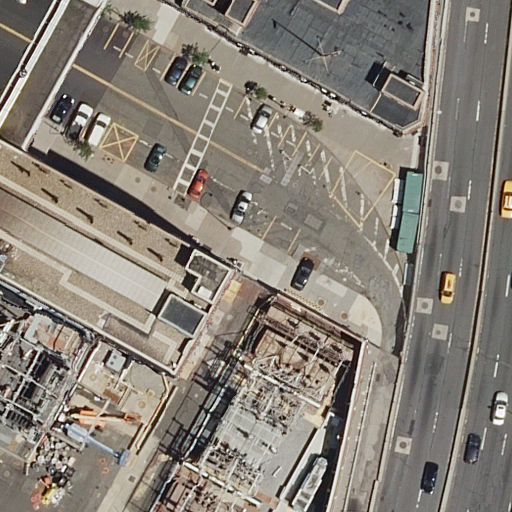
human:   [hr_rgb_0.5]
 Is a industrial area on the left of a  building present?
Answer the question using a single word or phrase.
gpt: yes

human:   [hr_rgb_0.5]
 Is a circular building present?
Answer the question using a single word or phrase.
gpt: no

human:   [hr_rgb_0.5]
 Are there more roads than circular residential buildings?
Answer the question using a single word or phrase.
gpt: yes

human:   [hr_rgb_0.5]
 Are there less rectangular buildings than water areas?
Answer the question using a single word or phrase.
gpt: no

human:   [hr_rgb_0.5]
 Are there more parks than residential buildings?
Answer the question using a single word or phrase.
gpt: no

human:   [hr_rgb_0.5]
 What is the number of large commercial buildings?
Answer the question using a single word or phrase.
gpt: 0

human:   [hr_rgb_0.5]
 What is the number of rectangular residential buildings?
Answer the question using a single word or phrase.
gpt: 1

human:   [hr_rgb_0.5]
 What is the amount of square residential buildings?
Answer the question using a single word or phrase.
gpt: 0

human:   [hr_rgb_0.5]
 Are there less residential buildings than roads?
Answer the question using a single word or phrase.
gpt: yes

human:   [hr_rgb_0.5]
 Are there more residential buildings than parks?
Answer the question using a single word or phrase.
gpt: yes

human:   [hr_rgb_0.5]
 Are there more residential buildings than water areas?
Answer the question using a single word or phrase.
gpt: yes

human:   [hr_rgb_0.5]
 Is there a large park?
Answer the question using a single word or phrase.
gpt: yes

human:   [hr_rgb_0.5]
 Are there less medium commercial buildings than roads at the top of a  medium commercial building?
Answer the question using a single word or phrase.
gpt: no

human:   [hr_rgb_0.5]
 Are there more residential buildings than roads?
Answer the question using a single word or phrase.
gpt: no

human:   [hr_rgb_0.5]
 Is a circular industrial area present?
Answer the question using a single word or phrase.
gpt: no

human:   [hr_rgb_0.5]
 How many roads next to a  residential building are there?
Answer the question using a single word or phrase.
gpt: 3

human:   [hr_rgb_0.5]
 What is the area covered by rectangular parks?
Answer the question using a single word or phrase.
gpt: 0m2

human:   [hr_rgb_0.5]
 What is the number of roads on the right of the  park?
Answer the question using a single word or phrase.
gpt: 2

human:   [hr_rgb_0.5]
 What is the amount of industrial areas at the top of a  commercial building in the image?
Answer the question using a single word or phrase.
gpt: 0

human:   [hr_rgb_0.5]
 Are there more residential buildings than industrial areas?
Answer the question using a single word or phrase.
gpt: yes

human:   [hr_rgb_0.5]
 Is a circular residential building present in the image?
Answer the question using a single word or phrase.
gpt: no

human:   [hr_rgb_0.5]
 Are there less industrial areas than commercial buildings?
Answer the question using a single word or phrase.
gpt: no

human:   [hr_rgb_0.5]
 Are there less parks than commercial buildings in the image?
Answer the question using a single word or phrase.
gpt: no

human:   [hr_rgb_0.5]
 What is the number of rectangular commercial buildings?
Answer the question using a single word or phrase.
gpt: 0

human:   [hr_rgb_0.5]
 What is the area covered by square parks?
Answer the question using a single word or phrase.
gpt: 0m2

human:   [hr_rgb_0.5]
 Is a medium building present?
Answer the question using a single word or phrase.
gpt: yes

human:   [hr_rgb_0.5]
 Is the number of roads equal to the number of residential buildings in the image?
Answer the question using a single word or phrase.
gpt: no

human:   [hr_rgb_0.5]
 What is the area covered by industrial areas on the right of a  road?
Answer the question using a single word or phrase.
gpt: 0m2

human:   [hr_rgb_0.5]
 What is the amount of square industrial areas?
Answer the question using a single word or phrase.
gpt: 0

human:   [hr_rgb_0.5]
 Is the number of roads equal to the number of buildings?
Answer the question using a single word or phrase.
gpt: yes

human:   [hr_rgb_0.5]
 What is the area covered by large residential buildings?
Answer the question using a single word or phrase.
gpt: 1271m2

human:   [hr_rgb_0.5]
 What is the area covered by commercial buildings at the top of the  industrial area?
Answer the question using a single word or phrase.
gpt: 0m2

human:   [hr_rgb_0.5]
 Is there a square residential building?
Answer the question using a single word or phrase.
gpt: no

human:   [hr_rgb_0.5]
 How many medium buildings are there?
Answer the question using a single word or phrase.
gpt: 1

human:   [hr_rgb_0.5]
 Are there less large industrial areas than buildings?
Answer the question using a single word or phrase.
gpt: yes

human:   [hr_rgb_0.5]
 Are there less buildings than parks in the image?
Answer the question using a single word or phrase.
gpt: no